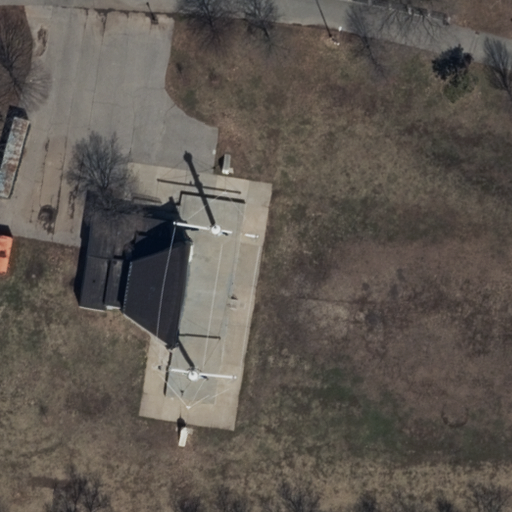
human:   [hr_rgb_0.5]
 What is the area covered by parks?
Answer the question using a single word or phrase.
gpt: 938m2

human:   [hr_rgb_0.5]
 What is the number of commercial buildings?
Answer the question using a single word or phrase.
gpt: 0

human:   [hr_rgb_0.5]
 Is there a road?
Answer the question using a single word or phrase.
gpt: yes

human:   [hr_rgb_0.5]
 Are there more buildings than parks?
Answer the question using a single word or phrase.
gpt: yes

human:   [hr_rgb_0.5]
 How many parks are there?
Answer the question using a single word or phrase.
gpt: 1

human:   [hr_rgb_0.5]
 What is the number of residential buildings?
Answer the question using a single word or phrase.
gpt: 3

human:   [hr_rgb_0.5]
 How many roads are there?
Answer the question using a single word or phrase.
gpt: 1

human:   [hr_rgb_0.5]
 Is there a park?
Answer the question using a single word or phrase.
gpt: yes

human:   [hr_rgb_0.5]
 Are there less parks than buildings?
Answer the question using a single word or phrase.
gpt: yes

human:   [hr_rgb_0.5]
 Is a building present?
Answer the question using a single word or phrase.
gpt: yes

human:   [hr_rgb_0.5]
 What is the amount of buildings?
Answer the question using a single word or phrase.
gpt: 3

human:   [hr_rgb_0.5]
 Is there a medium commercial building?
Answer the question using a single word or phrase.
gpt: no

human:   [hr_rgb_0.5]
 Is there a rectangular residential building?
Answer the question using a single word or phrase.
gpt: yes

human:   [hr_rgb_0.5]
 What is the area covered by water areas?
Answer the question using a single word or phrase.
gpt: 0m2

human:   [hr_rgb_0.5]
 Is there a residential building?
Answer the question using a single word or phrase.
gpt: yes

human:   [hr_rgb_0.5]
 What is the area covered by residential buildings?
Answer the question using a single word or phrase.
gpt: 880m2

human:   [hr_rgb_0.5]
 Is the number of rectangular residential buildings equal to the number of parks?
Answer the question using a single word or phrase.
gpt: yes

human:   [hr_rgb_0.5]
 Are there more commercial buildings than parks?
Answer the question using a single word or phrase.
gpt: no

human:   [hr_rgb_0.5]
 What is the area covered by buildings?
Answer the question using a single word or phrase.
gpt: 880m2

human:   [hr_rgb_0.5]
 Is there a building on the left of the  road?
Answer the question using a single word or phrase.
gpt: yes

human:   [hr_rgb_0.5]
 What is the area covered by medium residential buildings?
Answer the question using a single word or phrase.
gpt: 832m2

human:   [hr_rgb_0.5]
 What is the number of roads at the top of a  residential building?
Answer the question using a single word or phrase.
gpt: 1

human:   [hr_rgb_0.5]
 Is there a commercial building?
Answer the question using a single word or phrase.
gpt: no

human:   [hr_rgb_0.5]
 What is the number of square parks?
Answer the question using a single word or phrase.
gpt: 0

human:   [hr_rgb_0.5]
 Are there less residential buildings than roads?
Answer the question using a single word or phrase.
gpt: no

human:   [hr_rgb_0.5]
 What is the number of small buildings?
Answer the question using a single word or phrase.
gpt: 1

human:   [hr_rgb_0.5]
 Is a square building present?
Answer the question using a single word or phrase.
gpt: no

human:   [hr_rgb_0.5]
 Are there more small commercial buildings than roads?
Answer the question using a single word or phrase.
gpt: no

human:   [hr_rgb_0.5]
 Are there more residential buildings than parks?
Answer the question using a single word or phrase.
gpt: yes

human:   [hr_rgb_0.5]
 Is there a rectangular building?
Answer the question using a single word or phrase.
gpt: yes

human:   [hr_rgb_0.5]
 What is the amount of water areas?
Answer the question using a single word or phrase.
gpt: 0

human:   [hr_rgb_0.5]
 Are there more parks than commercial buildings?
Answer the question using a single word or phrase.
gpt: yes

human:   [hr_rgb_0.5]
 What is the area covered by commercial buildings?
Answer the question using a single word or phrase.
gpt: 0m2

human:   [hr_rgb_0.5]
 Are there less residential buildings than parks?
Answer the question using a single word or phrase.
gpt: no

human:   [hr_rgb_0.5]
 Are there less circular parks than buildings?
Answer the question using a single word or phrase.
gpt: yes

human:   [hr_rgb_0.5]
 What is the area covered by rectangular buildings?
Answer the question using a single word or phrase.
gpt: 48m2

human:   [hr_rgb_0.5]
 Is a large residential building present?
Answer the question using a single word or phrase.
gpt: no

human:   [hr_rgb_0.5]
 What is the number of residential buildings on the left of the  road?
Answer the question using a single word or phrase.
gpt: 3

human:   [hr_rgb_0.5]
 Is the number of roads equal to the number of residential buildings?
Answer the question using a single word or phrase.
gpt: no

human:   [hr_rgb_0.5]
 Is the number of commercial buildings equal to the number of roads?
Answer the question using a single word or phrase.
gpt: no

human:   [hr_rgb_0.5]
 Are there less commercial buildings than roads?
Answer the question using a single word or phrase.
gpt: yes

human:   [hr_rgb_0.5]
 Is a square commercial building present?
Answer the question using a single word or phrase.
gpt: no

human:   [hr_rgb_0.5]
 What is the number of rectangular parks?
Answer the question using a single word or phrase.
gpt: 1

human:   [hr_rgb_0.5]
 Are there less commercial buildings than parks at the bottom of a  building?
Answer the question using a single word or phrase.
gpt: yes

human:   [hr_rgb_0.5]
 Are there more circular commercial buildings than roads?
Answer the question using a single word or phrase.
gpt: no

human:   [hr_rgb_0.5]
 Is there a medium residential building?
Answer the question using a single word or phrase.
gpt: yes

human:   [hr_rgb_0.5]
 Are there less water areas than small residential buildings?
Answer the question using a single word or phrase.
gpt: yes

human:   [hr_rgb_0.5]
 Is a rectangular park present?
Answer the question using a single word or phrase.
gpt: yes

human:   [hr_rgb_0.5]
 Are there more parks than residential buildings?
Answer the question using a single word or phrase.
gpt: no

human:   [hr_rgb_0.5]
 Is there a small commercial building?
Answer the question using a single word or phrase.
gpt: no

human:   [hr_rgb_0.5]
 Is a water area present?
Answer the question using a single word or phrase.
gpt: no

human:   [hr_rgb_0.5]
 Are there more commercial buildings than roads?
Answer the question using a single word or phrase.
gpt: no

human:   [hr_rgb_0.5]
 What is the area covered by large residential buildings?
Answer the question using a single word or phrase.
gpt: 0m2

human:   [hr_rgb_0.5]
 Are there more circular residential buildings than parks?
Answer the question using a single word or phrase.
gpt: no

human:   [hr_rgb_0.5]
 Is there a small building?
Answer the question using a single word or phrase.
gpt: yes

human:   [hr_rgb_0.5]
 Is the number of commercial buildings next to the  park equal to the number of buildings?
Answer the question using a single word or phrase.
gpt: no

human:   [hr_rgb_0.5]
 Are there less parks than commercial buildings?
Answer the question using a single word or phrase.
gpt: no

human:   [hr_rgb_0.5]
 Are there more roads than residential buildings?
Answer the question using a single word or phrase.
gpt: no

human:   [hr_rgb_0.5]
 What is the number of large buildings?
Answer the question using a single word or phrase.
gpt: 0

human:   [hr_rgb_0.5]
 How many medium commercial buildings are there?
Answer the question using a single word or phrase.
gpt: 0

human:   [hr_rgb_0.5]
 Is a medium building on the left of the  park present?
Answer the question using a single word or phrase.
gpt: no

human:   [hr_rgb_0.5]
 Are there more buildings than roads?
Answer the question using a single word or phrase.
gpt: yes

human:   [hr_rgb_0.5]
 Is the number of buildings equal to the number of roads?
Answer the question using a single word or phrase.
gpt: no

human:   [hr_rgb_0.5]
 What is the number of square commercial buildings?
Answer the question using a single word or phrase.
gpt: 0